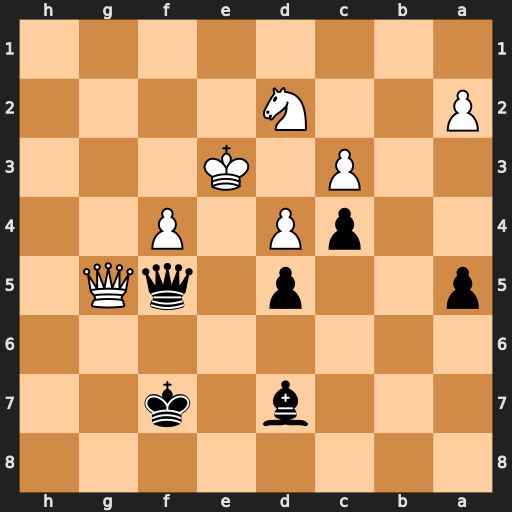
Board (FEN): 8/3b1k2/8/p2p1qQ1/2pP1P2/2P1K3/P2N4/8
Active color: b
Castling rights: -
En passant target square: -
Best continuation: Qd3+ Kf2 Qxd2+